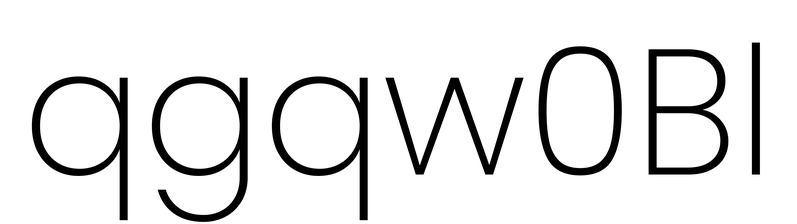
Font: Poppins-ExtraLight